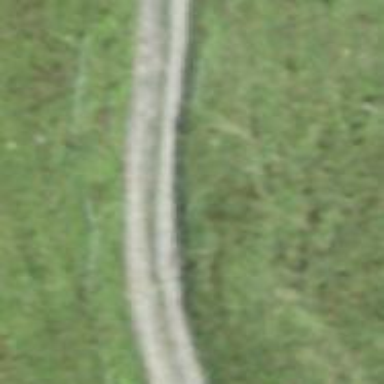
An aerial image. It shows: Track with grade 2 tracktype.